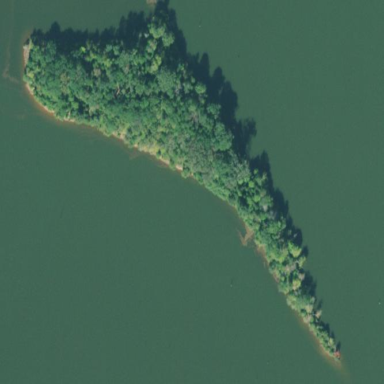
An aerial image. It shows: Islet.